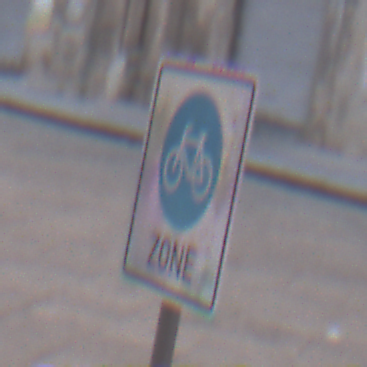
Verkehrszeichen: BeginnFahrradzone
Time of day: MorningAfternoon
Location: Outdoor (Urban)
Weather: PartlyCloudy
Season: NotSpecified
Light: Natural